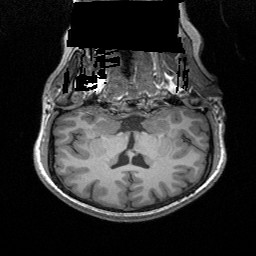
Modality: T1w
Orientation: sagittal